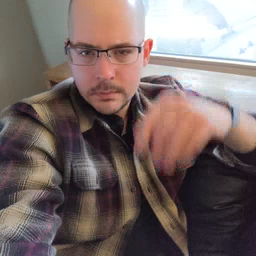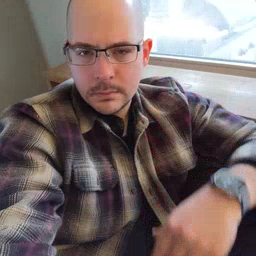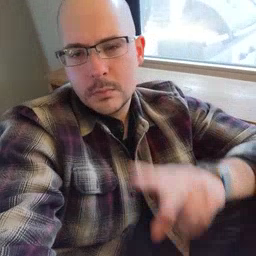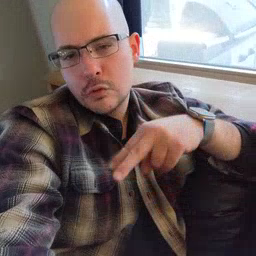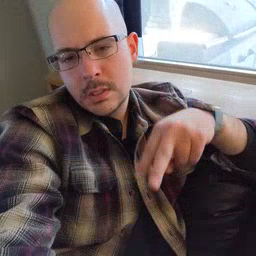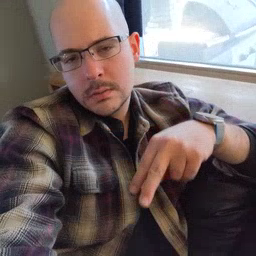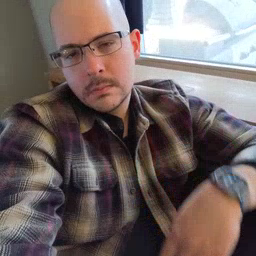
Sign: read